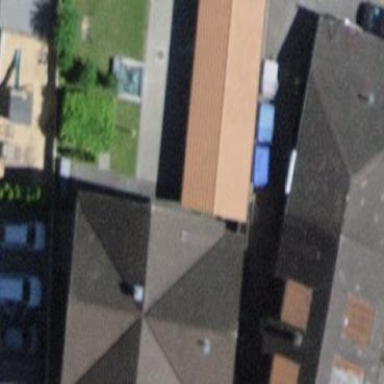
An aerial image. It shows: Residential building.